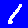
Digit: 1